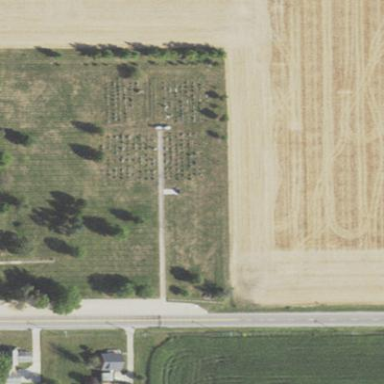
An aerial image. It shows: Cemetery.